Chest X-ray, PA view. Patient: 45 years old, sex F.
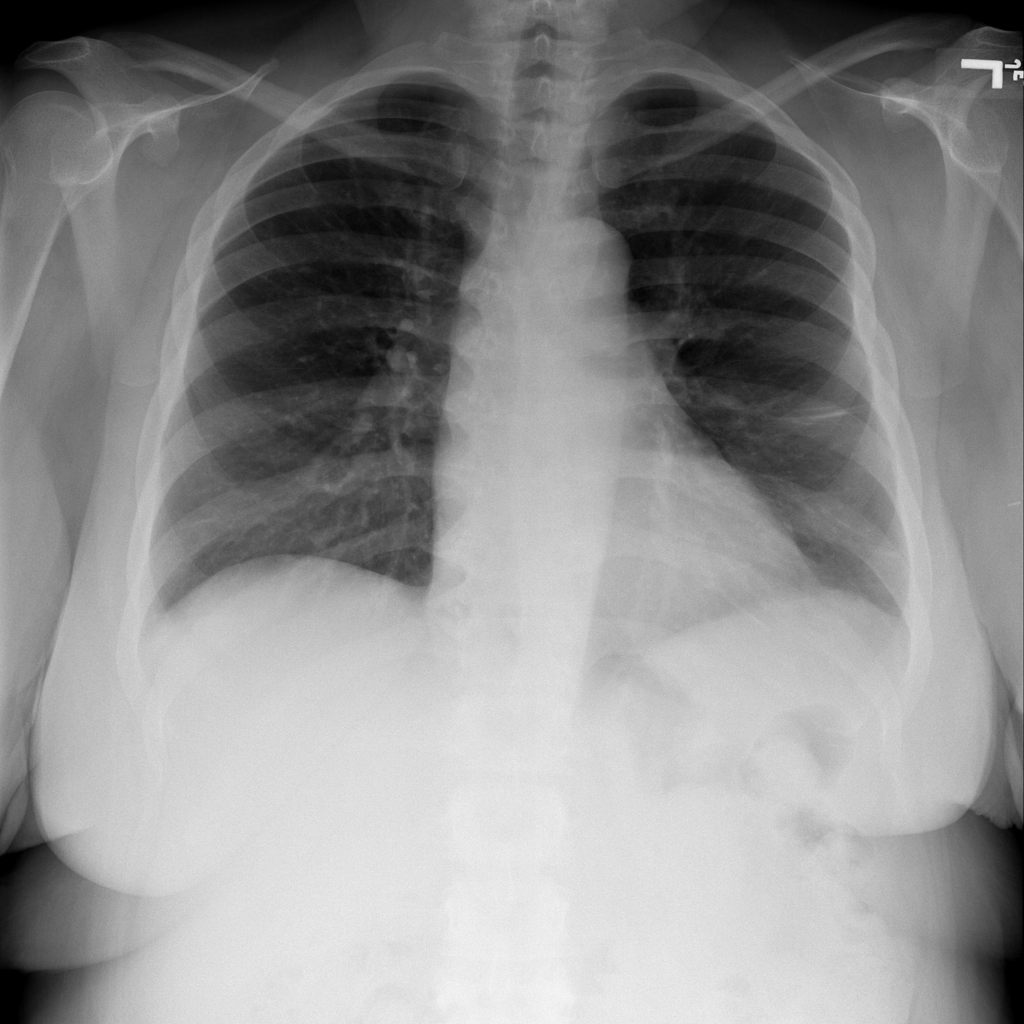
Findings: Atelectasis